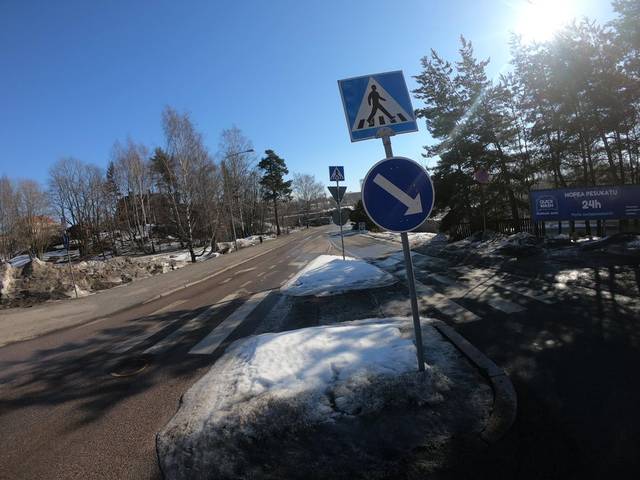
Region: Finland
Coordinates: 60.193, 24.93